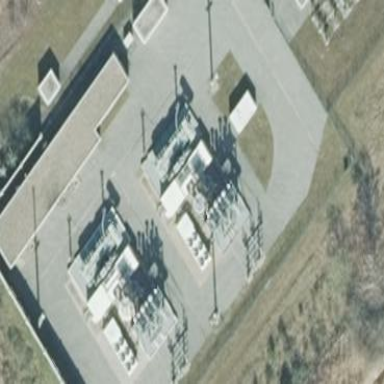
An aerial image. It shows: Electricity generator.